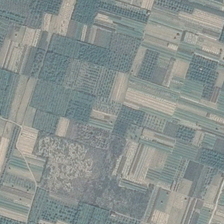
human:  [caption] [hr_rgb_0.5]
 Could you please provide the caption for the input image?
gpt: many pieces of farmlands are in different green depths .

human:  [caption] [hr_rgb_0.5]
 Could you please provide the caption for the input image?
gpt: many pieces of farmlands are in different green depths .

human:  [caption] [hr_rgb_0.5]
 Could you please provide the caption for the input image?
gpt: many pieces of farmlands are in different green depths .

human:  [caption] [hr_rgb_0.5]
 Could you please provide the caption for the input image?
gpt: many pieces of farmlands are in different green depths .

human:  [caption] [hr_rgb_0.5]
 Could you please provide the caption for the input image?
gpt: many pieces of farmlands are in different green depths .